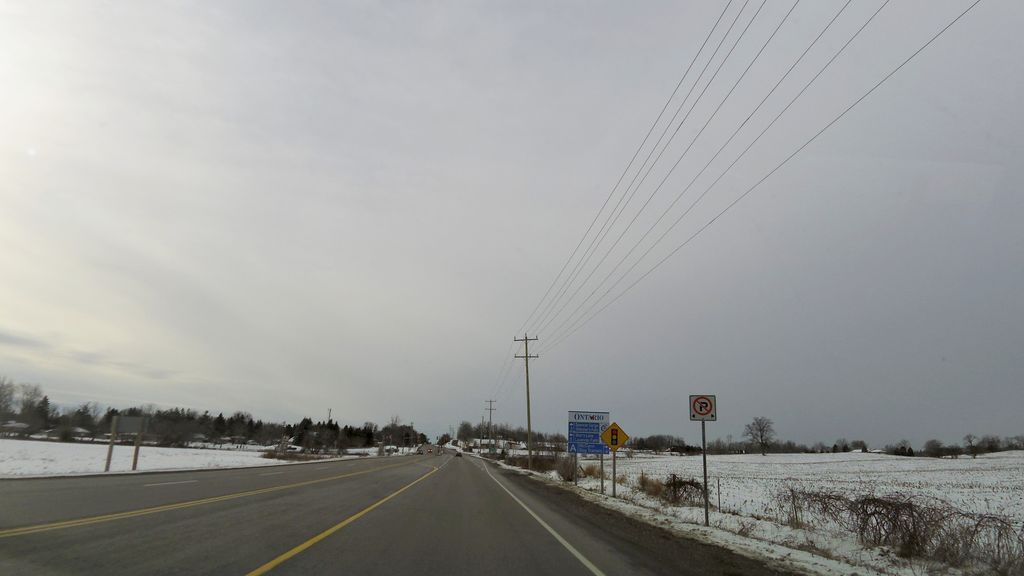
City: hamilton